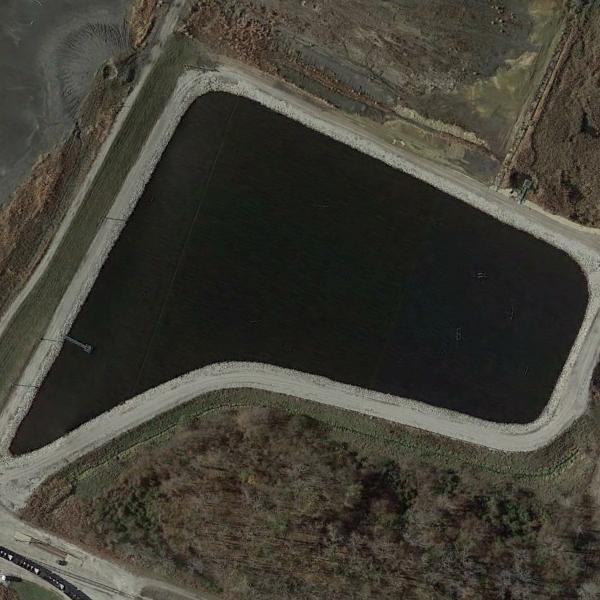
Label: Pond